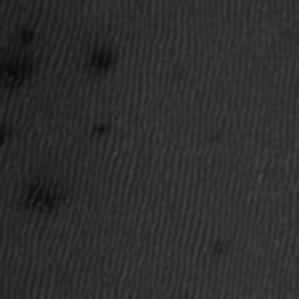
Label: frost